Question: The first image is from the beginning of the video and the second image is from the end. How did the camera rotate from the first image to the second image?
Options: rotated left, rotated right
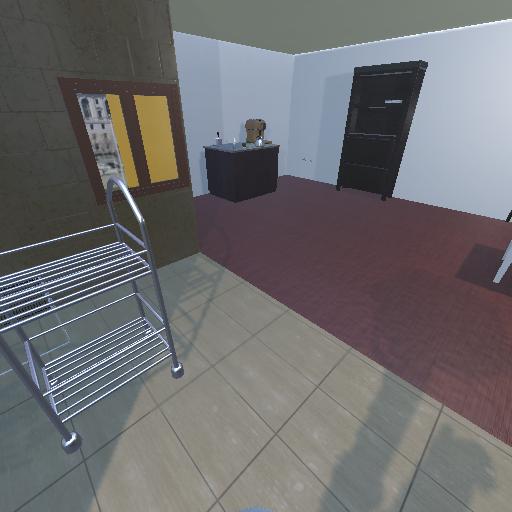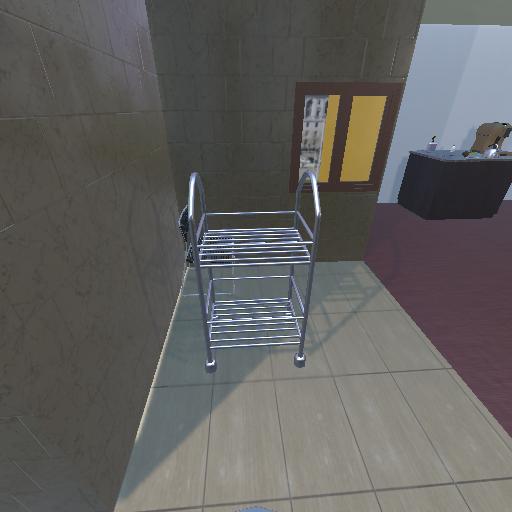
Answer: rotated left